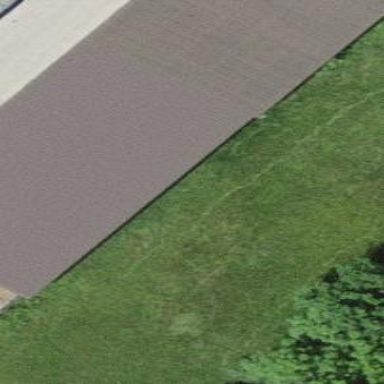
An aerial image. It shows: View of roof of building.